Question: [[UPDATED AGAIN]] And I am sorry if this question gets wordy.
I am a hobby coder, and I am looking for some help with syntax and functionality within javaScript which will allow copied delimiters such as " " and "
" to skip appropriate '<input>''s in an online form.
I think I am about 33% there right now (again: hobby coder - self taught wanna be)
'''
<script type="text/javascript">
function splitInput()
{
var x=document.forms["simpleForm02"]["dataInput_0"].value;
var delimiterT = x.split(" ");
var delimiterN = x.split("
");
for (var i=0;i<delimiterT.length;i++)
if (x.indexOf(" ") >-1)
{
document.getElementById("dataInput_" + i ).value = (delimiterT[i]);
}
else
for (var i=0;i<delimiterN.length;i++)
if (x.indexOf("
") >-1)
{
document.getElementById("dataInput_" + (i * 3) ).value = (delimiterN[i]);
}
}
</script>
<form name="simpleForm02">
<table>
<tr>
<th>Color</th>
<th>Model</th>
<th>Qty</th>
</tr>
<tr>
<td><input class="colorInput" id="dataInput_0" name="colorInput_row_1" value="" onKeyUp="splitInput()"></td>
<td><input class="modelInput" id="dataInput_1" name="modelInput_row_1" value="" onKeyUp=""></td>
<td><input class="qtyInput" id="dataInput_2" name="qtyInput_row_1" value="" onKeyUp=""></td>
</tr>
<tr>
<td><input class="colorInput" id="dataInput_3" name="colorInput_row_2" value="" onKeyUp=""></td>
<td><input class="modelInput" id="dataInput_4" name="modelInput_row_2" value="" onKeyUp=""></td>
<td><input class="qtyInput" id="dataInput_5" name="qtyInput_row_2" value="" onKeyUp=""></td>
</tr>
<tr>
<td><input class="colorInput" id="dataInput_6" name="colorInput_row_3" value="" onKeyUp=""></td>
<td><input class="modelInput" id="dataInput_7" name="modelInput_row_3" value="" onKeyUp=""></td>
<td><input class="qtyInput" id="dataInput_8" name="qtyInput_row_3" value="" onKeyUp=""></td>
</tr>
</table>
</form>
'''
This code kinda works, in a limited way. If I copy three excel cells aligned side by side, and paste it into '<input class="colorInput" id="dataInput_0" name="colorInput_row_1" value="" onKeyUp="splitInput()">', then the script correctly splits and pastes the contents of the three cells across the top three inputs.
However, I obviously have flaws in the script because it doesn't recognize the '
' delimiter at all. And I also know that I have coding issues with the circumstance: applying the code to all cells relatively, and not just '["dataInput_0"]'.
And lets presume I had the following data in an Excel sheet:

I am trying to find functionality that if I copied the Excel sample data above, it would overwrite/write the top 6 of the inputs in the sample '<form name="simpleForm">'.
Sorry to be long winded.
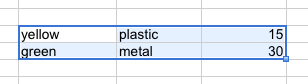
Answer: So, this question has been up for about a week, and during that time I have continued to look for ideas and help.
The solution which has presented to finest potential, but not a complete solution is via the code below:
'''
<!DOCTYPE html>
<html xmlns="http://www.w3.org/1999/xhtml">
<head>
<script src="http://code.jquery.com/jquery-latest.min.js" type="text/javascript"></script>
</head>
<body>
<script>
function splitInput() {
var x = document.forms["simpleForm02"]["dataInput_0"].value;
if (x.indexOf(' ') > 0) {
var delimiterT = x.split(' ');
for (var i = 0; i < delimiterT.length ; i++)
document.getElementById("dataInput_" + i).value = (delimiterT[i]);
}
else
if (x.indexOf('
') > 0) {
var delimiterN = x.split('
');
var j = 0;
for (var i = 0; i < delimiterN.length ; i++) {document.getElementById("dataInput_" + j).value = (delimiterN[i]);
j += 4;
}
}
else
return false;
}
function classFocused() {
var d = document.getElementById("dataInput_0");
d.className = d.className + " InFocus";
}
function classBlured() {
var d = document.getElementById("dataInput_0");
d.className = "inputArea";
}
</script>
<form name="simpleForm02">
<table>
<tr>
<th>Color</th>
<th>Model</th>
<th>Qty</th>
<th>Cost</th>
</tr>
<tr>
<td>
<textarea data-id="0" class="inputArea colorInput" id="dataInput_0" name="colorInput_row_1" onFocus="classFocused();" onBlur="classBlured();" onKeyUp="splitInput();"></textarea>
</td>
<td>
<textarea data-id="1" class="inputArea modelInput" id="dataInput_1" name="modelInput_row_1" onkeyup="" ></textarea></td>
<td>
<textarea data-id="2" class="inputArea qtyInput" id="dataInput_2" name="qtyInput_row_1" onkeyup="" ></textarea></textarea></td>
<td>
<textarea data-id="3" class="inputArea costInput" id="dataInput_3" name="costInput_row_1" onkeyup="" ></textarea></td>
</tr>
<tr>
<td>
<textarea data-id="4" class="inputArea colorInput" id="dataInput_4" name="colorInput_row_2" onkeyup="splitInput()" ></textarea></td>
<td>
<textarea data-id="5" class="inputArea modelInput" id="dataInput_5" name="modelInput_row_2" onkeyup="" ></textarea></td>
<td>
<textarea data-id="6" class="inputArea qtyInput" id="dataInput_6" name="qtyInput_row_2" onkeyup="" ></textarea></td>
<td>
<textarea data-id="7" class="inputArea costInput" id="dataInput_7" name="costInput_row_2" onkeyup="" ></textarea></td>
</tr>
<tr>
<td>
<textarea data-id="8" class="inputArea colorInput" id="dataInput_8" name="colorInput_row_3" onkeyup="splitInput()" ></textarea></td>
<td>
<textarea data-id="9" class="inputArea modelInput" id="dataInput_9" name="modelInput_row_3" onkeyup="" ></textarea></td>
<td>
<textarea data-id="10" class="inputArea qtyInput" id="dataInput_10" name="qtyInput_row_3" onkeyup="" ></textarea></td>
<td>
<textarea data-id="11" class="inputArea costInput" id="dataInput_11" name="costInput_row_3" onkeyup="" ></textarea>
</td>
</tr>
</table>
</form>
</body>
</html>
'''
In the above example of the textarea's, if a ' ' delimiter exists then the split is made and the data is spread over the course of the data's inherit length.
Also, in the above example of the text areas, if a '
' delimiter exists then the split is made and the data is spread over the course of the data's inherit length vertically instead. The statement: "j += 4" is in essence the number of columns you have in the form.
Though I still need for it to work across all text area inputs, not just the identified as ["dataInput_0"]. A jQuery $(this) identifier maybe?
Also, the coding is limited because if you copy and paste cells which have both and
, then the code doesn't work.
But it is a step in the right direction.